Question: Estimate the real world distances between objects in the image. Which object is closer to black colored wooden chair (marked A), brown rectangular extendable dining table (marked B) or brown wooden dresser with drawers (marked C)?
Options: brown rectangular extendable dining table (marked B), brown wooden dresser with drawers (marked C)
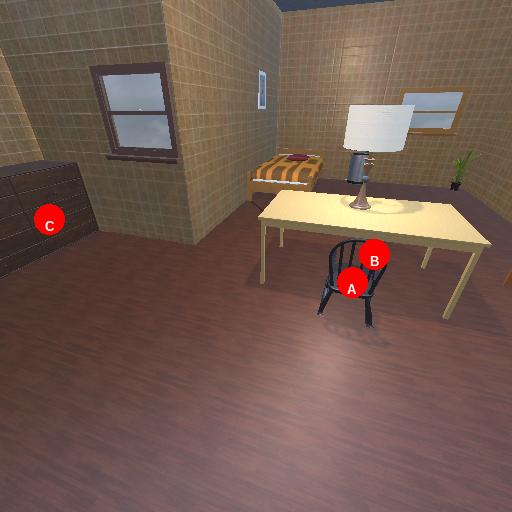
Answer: brown rectangular extendable dining table (marked B)